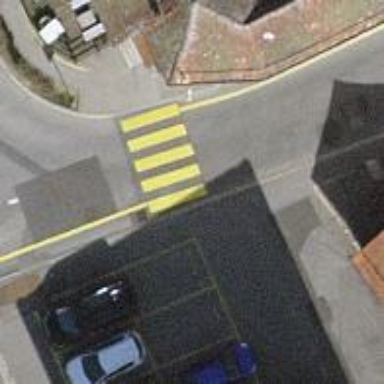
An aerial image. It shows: Zebra crossing on the road.